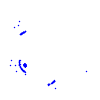
Particle: proton